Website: lowes
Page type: account-selection
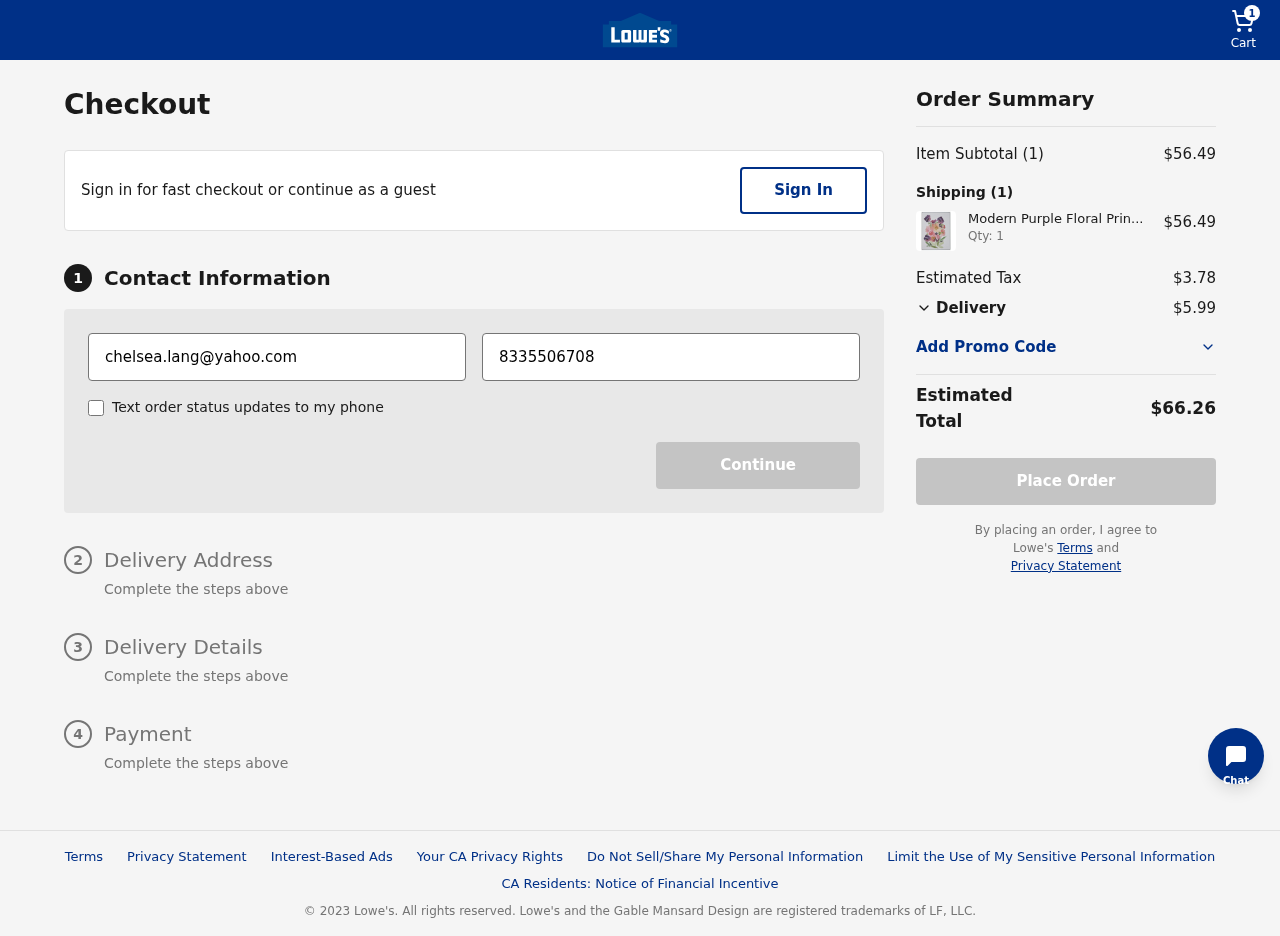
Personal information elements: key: PII_EMAIL
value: chelsea.lang@yahoo.com
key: PII_PHONE
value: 8335506708
Product elements: key: PRODUCT1_NAME
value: Modern Purple Floral Print
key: PRODUCT1_PRICE
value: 56.49
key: PRODUCT1_QUANTITY
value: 1
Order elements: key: ORDER_NUM_ITEMS
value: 1
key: ORDER_SUBTOTAL
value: $56.49
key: ORDER_TAX
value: $3.78
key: ORDER_SHIPPING_COST
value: $5.99
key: ORDER_TOTAL
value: $66.26